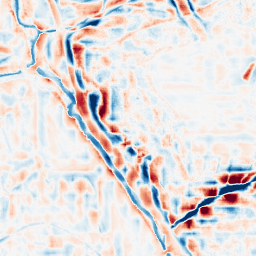
Category: wavelet
Decomposition family: wavelet_reverse_biorthogonal
Decomposition parameters: wavelet: rbio4.4
level: 4
Upsampling method: cubic_catmull_rom
Upsampling parameters: scale: 4
Upsampling scale: 4